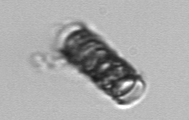
Label: Paralia_sulcata